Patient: sex F, age 56
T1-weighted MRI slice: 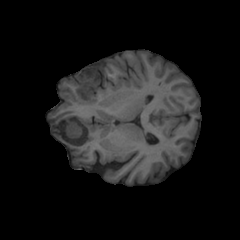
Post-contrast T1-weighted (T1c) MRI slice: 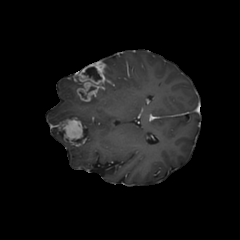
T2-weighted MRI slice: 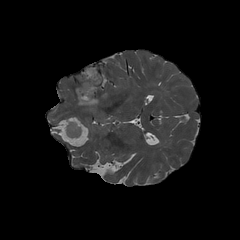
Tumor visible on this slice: yes
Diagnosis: Glioblastoma, IDH-wildtype
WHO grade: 4